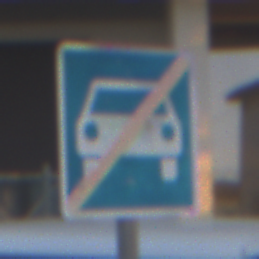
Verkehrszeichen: EndeKraftfahrstrasse
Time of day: SunriseSunset
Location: Outdoor (Urban)
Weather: Clear
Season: NotSpecified
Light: Natural